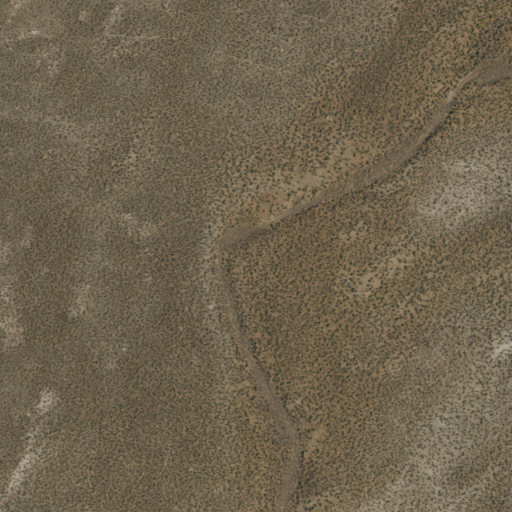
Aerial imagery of valley in Nevada named Smokey Canyon containing only shrub